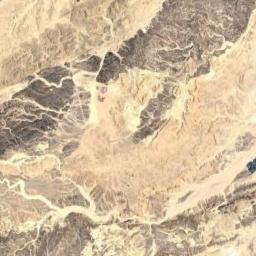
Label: mountain